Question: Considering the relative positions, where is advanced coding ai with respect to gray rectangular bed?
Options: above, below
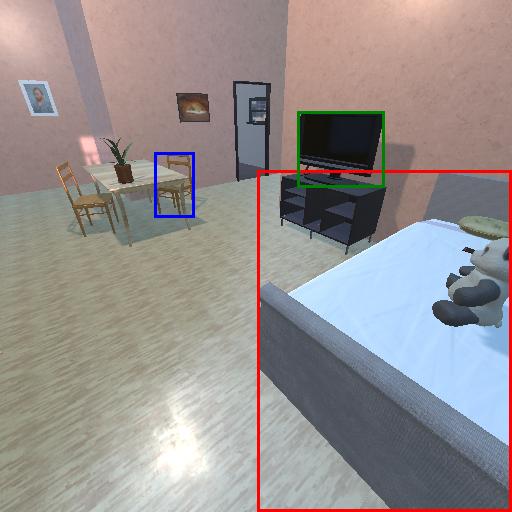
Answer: above